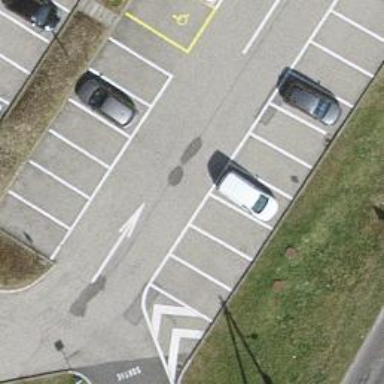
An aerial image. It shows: Parking aisle designated as service road.